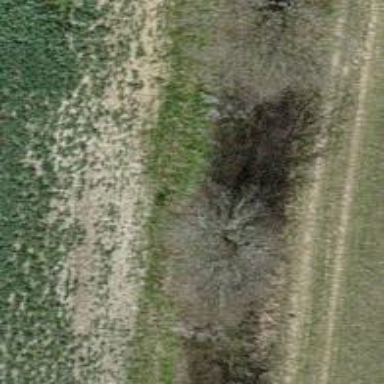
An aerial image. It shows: Broadleaved tree in natural setting.